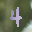
Label: 4